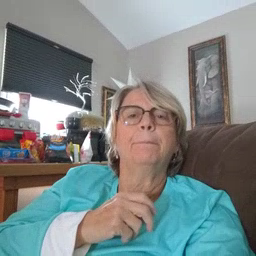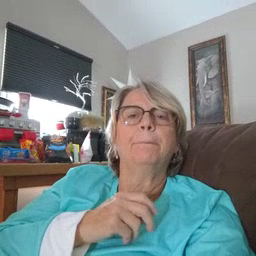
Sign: gum